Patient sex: F
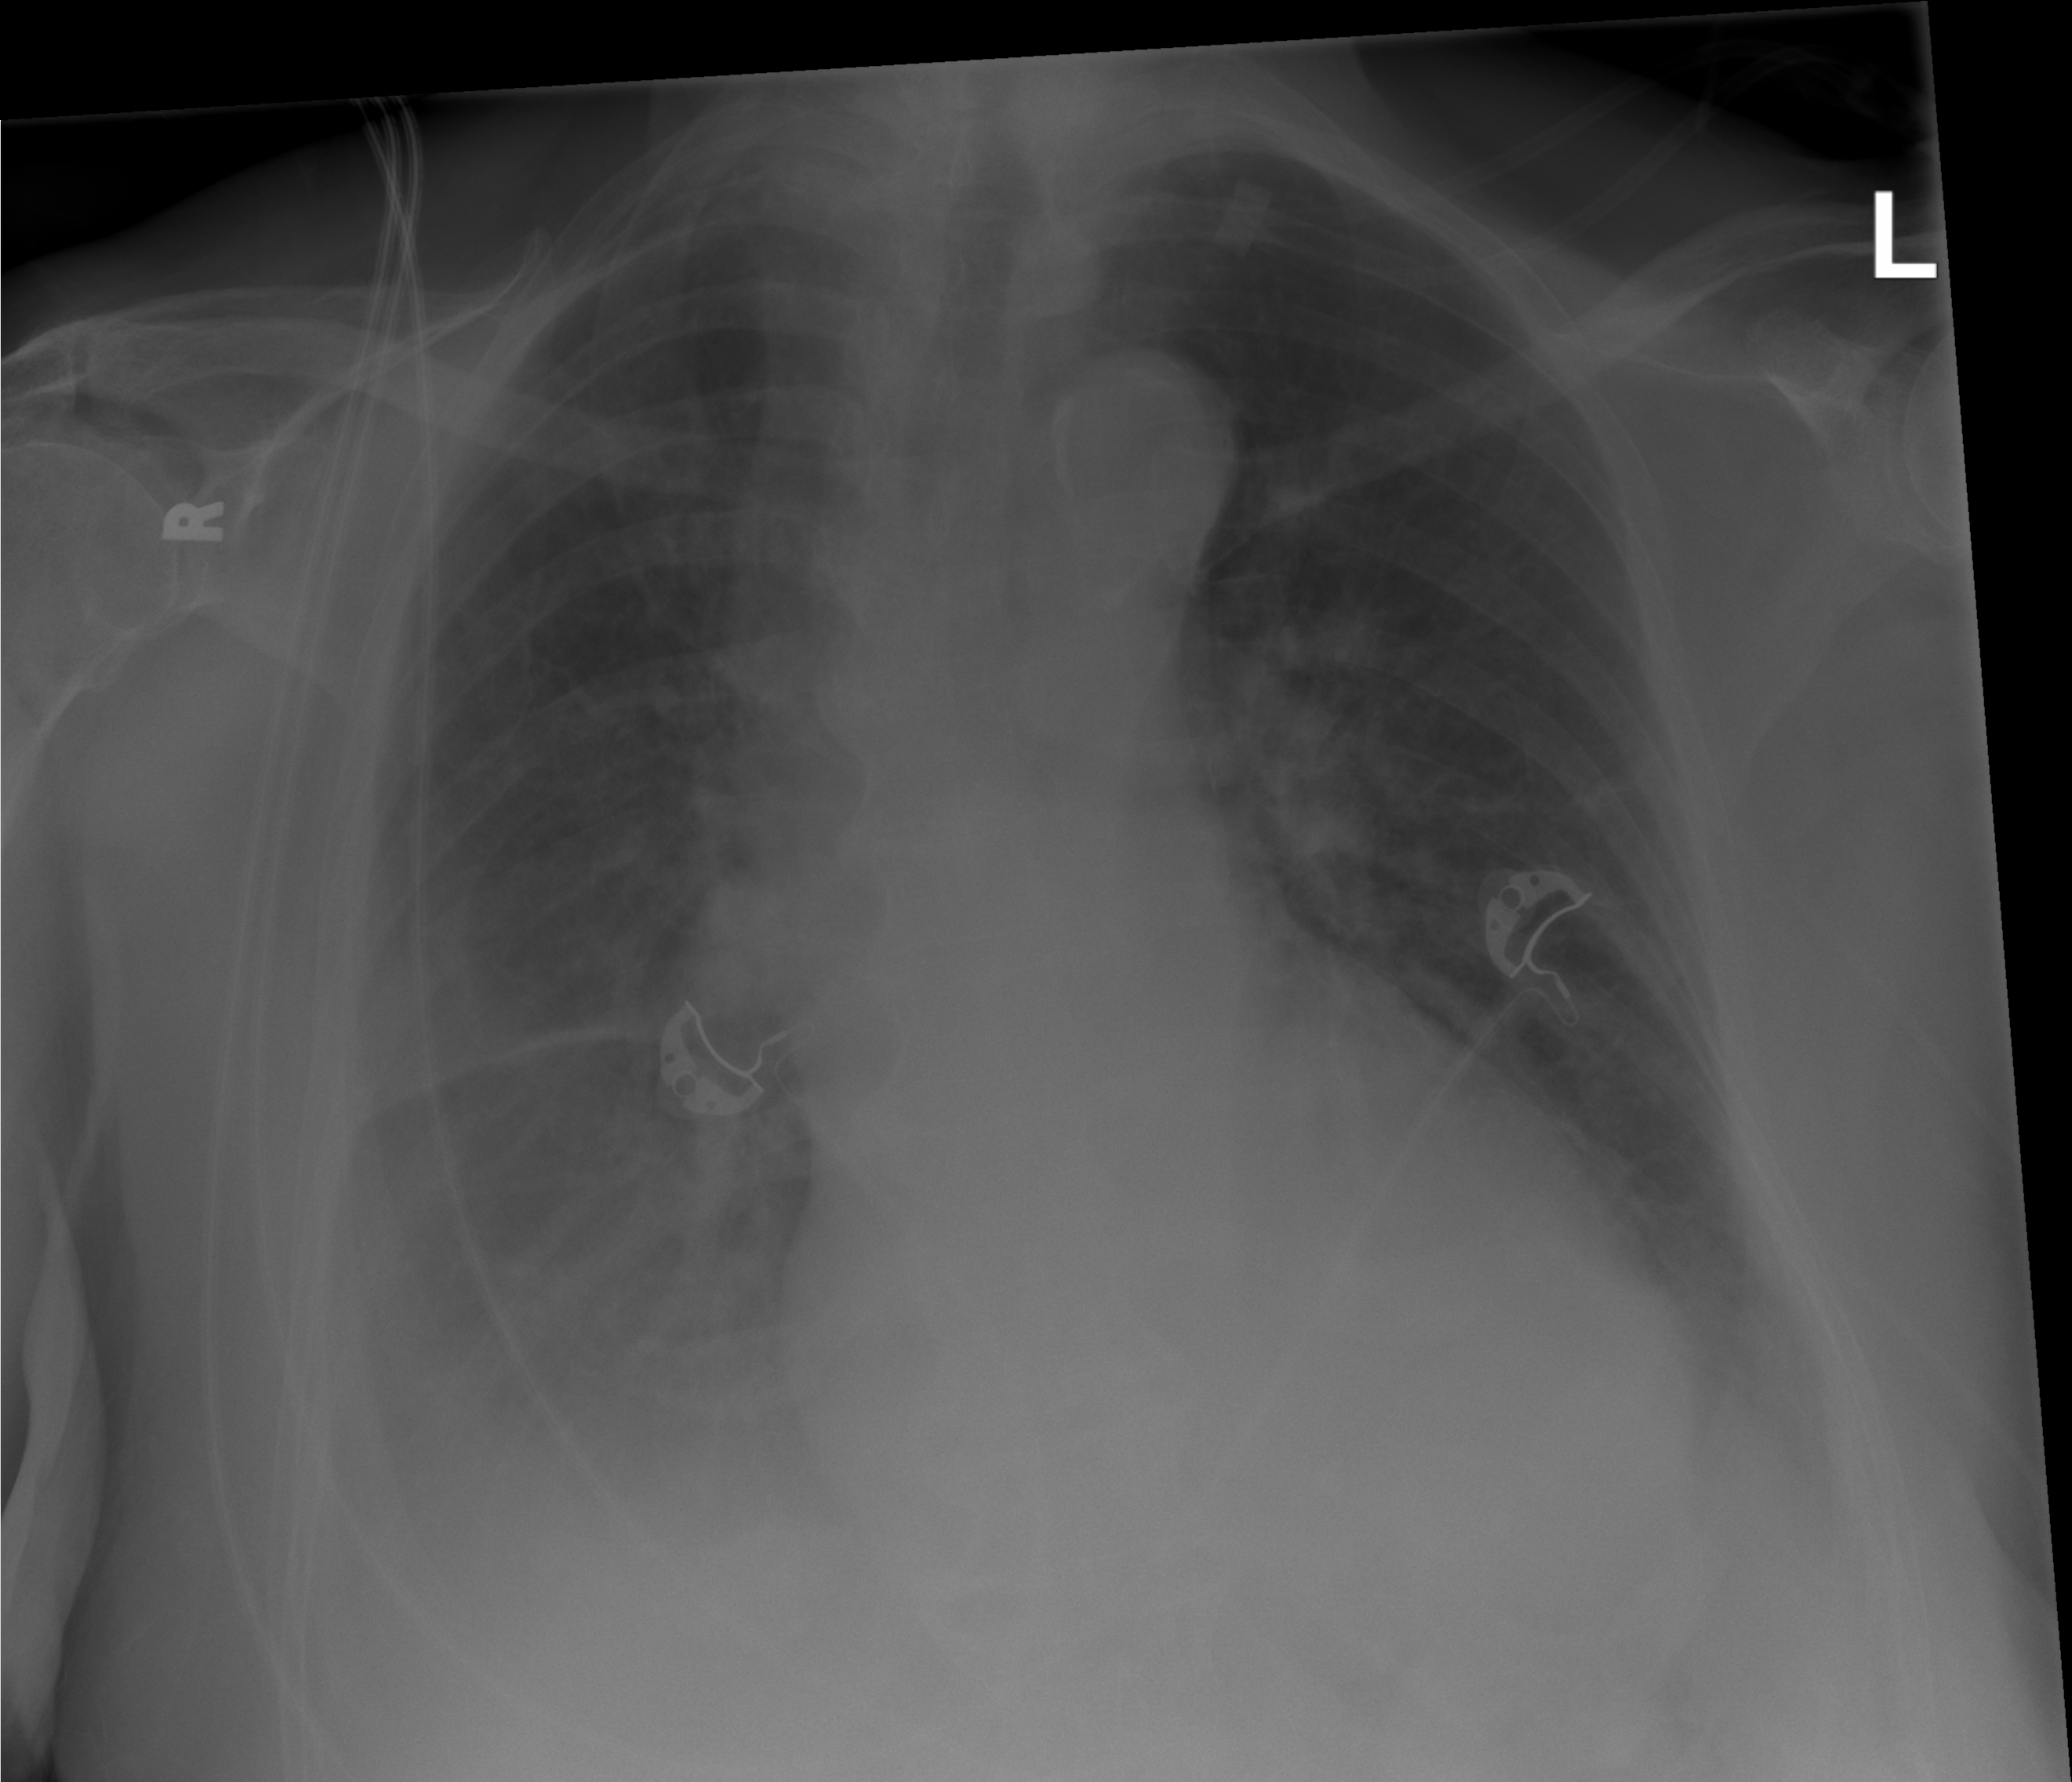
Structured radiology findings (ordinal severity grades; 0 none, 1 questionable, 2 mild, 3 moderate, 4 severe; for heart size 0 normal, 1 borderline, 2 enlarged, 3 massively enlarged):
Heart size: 1
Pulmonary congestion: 1
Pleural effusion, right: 2
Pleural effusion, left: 2
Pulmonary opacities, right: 0
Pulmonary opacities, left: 0
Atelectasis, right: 2
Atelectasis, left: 2